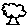
Label: tree